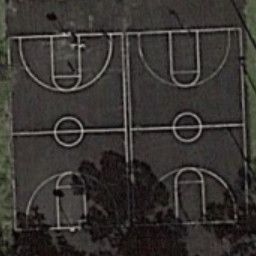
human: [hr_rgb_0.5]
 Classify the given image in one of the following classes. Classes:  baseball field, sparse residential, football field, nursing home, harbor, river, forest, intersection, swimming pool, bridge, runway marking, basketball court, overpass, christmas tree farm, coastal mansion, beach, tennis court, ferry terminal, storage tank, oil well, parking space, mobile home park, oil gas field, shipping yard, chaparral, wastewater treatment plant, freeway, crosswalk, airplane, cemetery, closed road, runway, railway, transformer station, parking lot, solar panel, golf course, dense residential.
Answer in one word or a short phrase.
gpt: basketball court